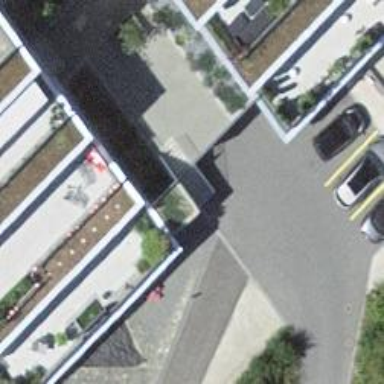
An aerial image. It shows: Parking area.